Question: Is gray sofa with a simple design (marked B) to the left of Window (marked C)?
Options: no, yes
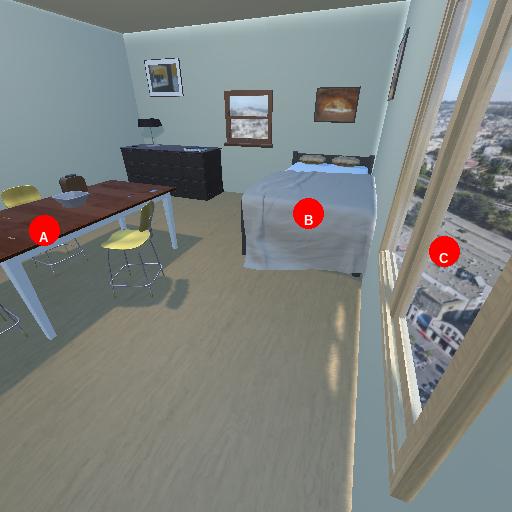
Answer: no